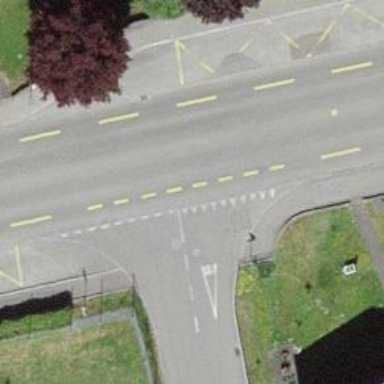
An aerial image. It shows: Bus stop along the road.